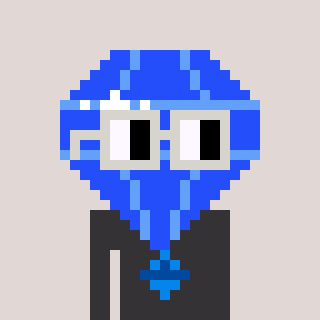
a pixel art character with square light gray glasses, a blue diamond-shaped head and a grayscale-colored body on a warm background